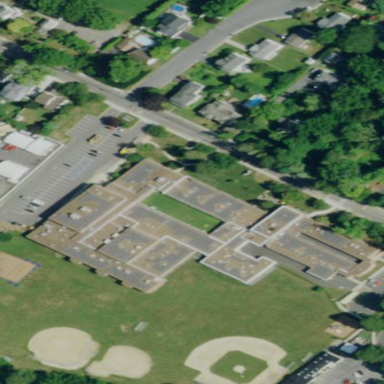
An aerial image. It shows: School building.